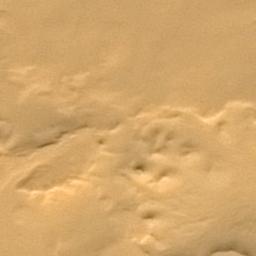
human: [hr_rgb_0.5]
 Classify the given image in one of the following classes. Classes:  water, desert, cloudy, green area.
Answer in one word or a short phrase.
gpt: desert